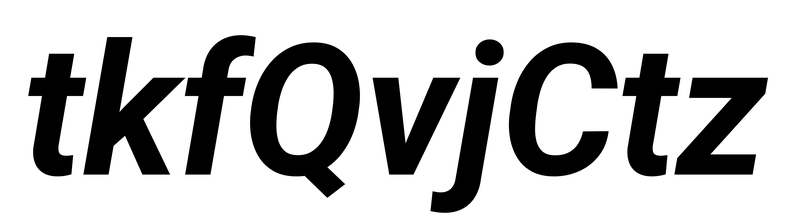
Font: Roboto-Italic_Bold_Italic